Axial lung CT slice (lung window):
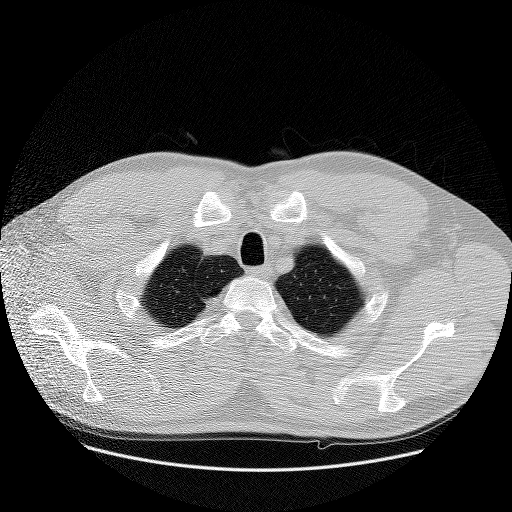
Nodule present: no